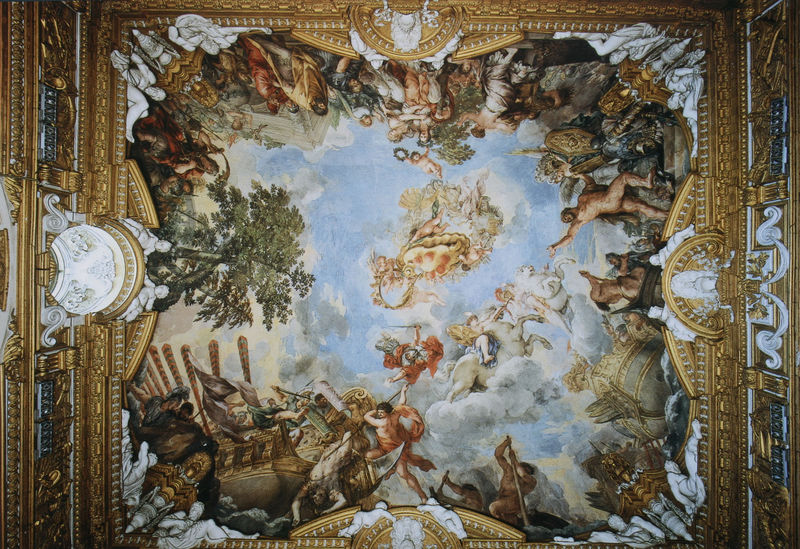
Titel: Gewölbe des Sala di Marte
Künstler: Pietro da Cortona
Standort: Florenz
Institution: Palazzo Pitti
Schlagwörter: baum, blau, blätter, flügel, gemälde, gott, himmel, kampf, laub, mann, nackt, weiß, wolken, bäume, gelb, grün, landschaft, menschen, stadt, äste, ausschnitt, grau, marmor, männer, orange, schwarz, szene, rot, tiere, wolke, ornament, architektur, barock, rahmen, tod, bild, ast, horizont, natur, kirche, gold, tücher, decke, gewänder, girlande, pflanze, rosa, fliegen, paddel, pferd, pferde, reiter, ruder, engel, putto, hellblau, himmelblau, schiff, schiffe, segel, ecke, italien, perspektive, giebel, rand, saal, figuren, wagen, krieg, schlacht, blue, church, ornate, people, red, religious, sword, swords, white, figures, green, painting, woman, yellow, homme, dekor, ornamente, verzierung, stuck, brown, nackte, plastik, hoch, foto, fotografie, oben, schild, antike, vergoldet, rechteck, himmeö, schweben, schilder, schwert, kranz, lorbeerkranz, rüstung, schimmel, zwickel, rom, girlanden, ecken, gesims, skulpturen, statuen, jesus, untersicht, giebelfiguren, rosse, christlich, götter, angel, angels, cloud, clouds, fighting, heaven, horses, man, mythology, naked, nude, sky, tree, pfer, sturz, fresken, rechteckig, boat, ship, trees, kränze, speer, deckengemälde, fresko, töten, bateaux, prunk, himmelswagen, sonnenwagen, putten, look, illusion, pute, erzengel, putti, battle, szenen, rennaissance, ciel, quadrat, auferstehung, cheval, wings, chevaux, umrahmt, sail, himmelfahrt, allegorie, helios, siegeskranz, cherub, cherubs, feston, deckenmalerei, intérieur, froschperspektive, ceiling, art, nuage, nuages, illusionsmalerei, horse, ange, anges, chariot, mythologie, shield, illusionistisch, christ, puten, galeere, scheinarchitektur, fresco, deckenfresko, eroten, dore, padel, relief, stuckatur, navire, galere, sailing, saints, puti, hommes, plafond, bible, sotto in su, angelot, titanen, bateau, chapel, triumphal, liegefiguren, mord, trope l oeil, sculptures, or, nu, barock wandmalerei, kriegerische szenen, abre, peole, chérubin, worship, up, gold leaf, davinci, dorures, #dekor, chirch, celling, oarsmen, cemtra, tromp l'oeil, chariout, d'ore, flighting, ceilong